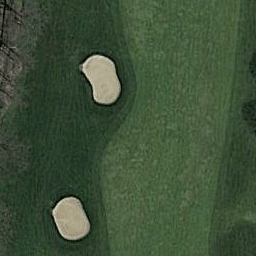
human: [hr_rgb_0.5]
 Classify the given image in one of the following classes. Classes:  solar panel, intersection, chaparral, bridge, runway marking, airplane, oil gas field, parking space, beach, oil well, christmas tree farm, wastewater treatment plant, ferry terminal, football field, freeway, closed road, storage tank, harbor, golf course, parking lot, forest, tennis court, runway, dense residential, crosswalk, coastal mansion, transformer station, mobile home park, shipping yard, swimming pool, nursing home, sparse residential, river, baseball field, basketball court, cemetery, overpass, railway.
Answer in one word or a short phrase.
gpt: golf course